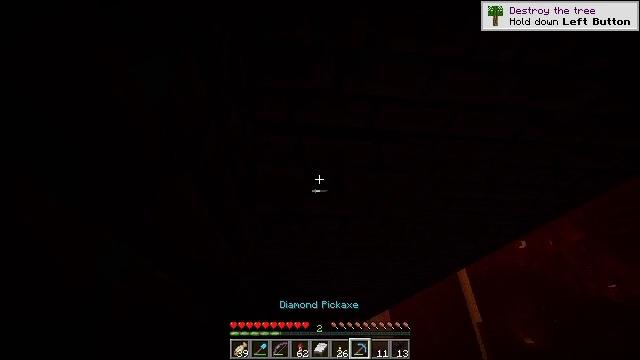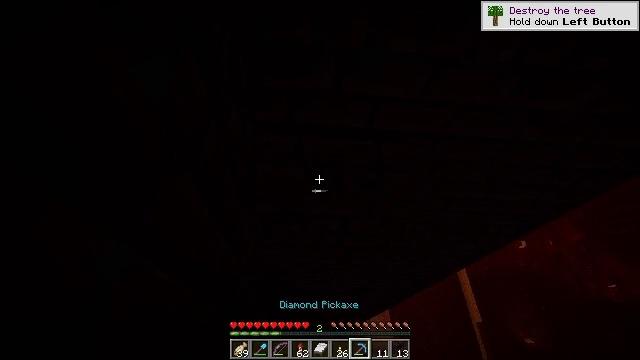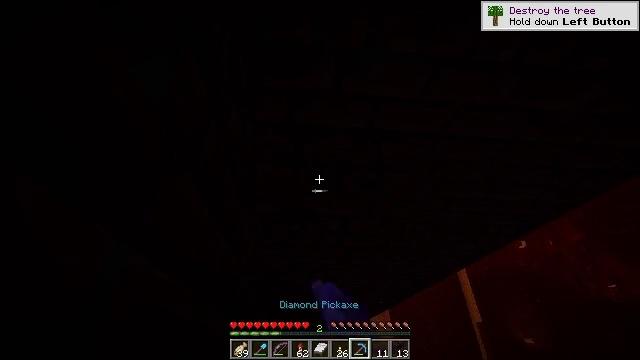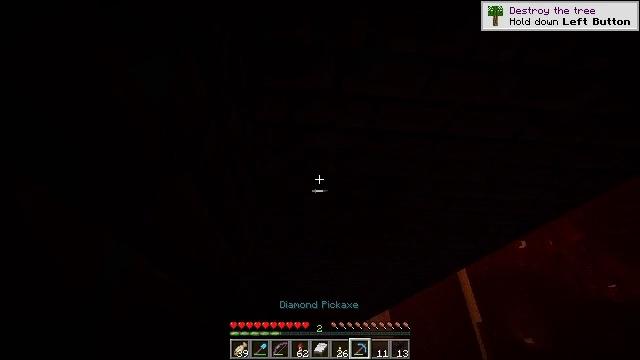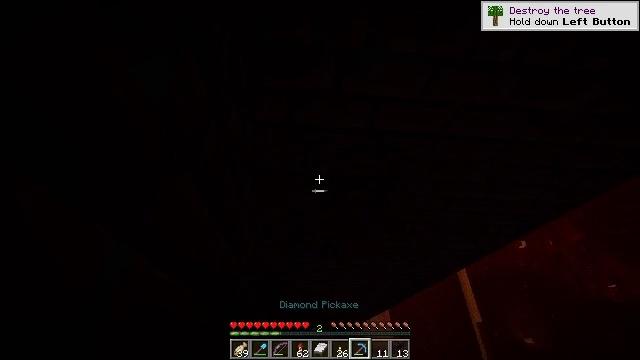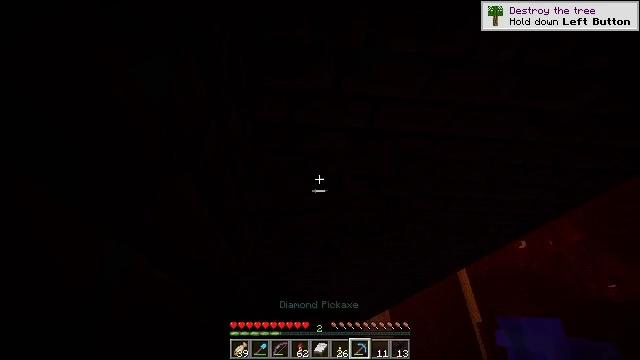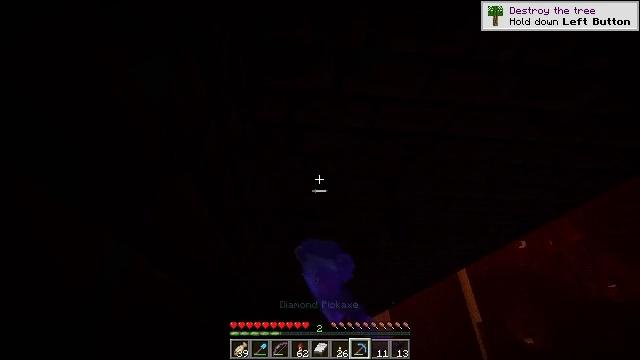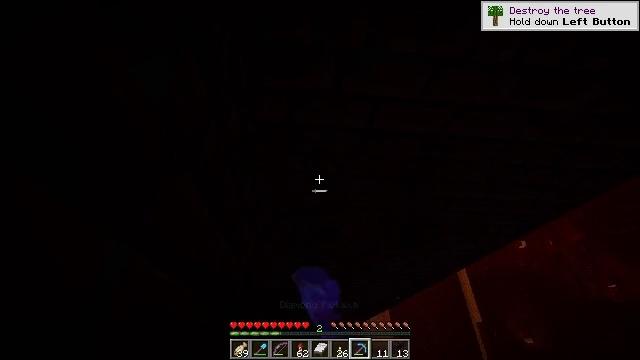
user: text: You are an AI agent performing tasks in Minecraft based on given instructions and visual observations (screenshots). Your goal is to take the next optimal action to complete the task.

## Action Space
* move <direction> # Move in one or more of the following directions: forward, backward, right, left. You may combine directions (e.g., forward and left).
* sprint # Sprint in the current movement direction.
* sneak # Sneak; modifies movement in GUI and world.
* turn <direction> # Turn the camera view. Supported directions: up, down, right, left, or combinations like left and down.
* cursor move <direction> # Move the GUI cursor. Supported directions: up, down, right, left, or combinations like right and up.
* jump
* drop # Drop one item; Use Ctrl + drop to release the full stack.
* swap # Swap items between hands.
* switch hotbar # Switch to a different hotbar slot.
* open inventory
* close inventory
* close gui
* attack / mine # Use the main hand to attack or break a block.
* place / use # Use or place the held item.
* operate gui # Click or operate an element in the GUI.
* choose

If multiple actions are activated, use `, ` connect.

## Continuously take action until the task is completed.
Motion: motion action
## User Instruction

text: Dig up the nether brick slab.
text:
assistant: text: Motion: sneak, attack / mine
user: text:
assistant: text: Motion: sneak, attack / mine
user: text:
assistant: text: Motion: sneak, attack / mine
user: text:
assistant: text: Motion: sneak, attack / mine
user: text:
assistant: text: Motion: sneak, attack / mine
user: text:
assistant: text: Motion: sneak
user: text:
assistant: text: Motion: sneak
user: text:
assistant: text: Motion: sneak